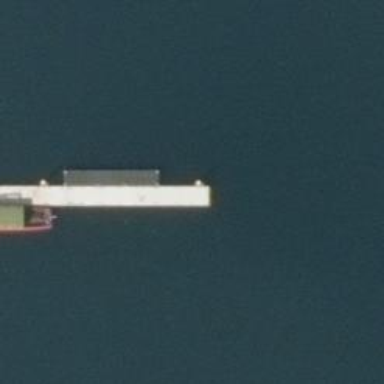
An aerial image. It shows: Man-made pier.